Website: walmart
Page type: receipt
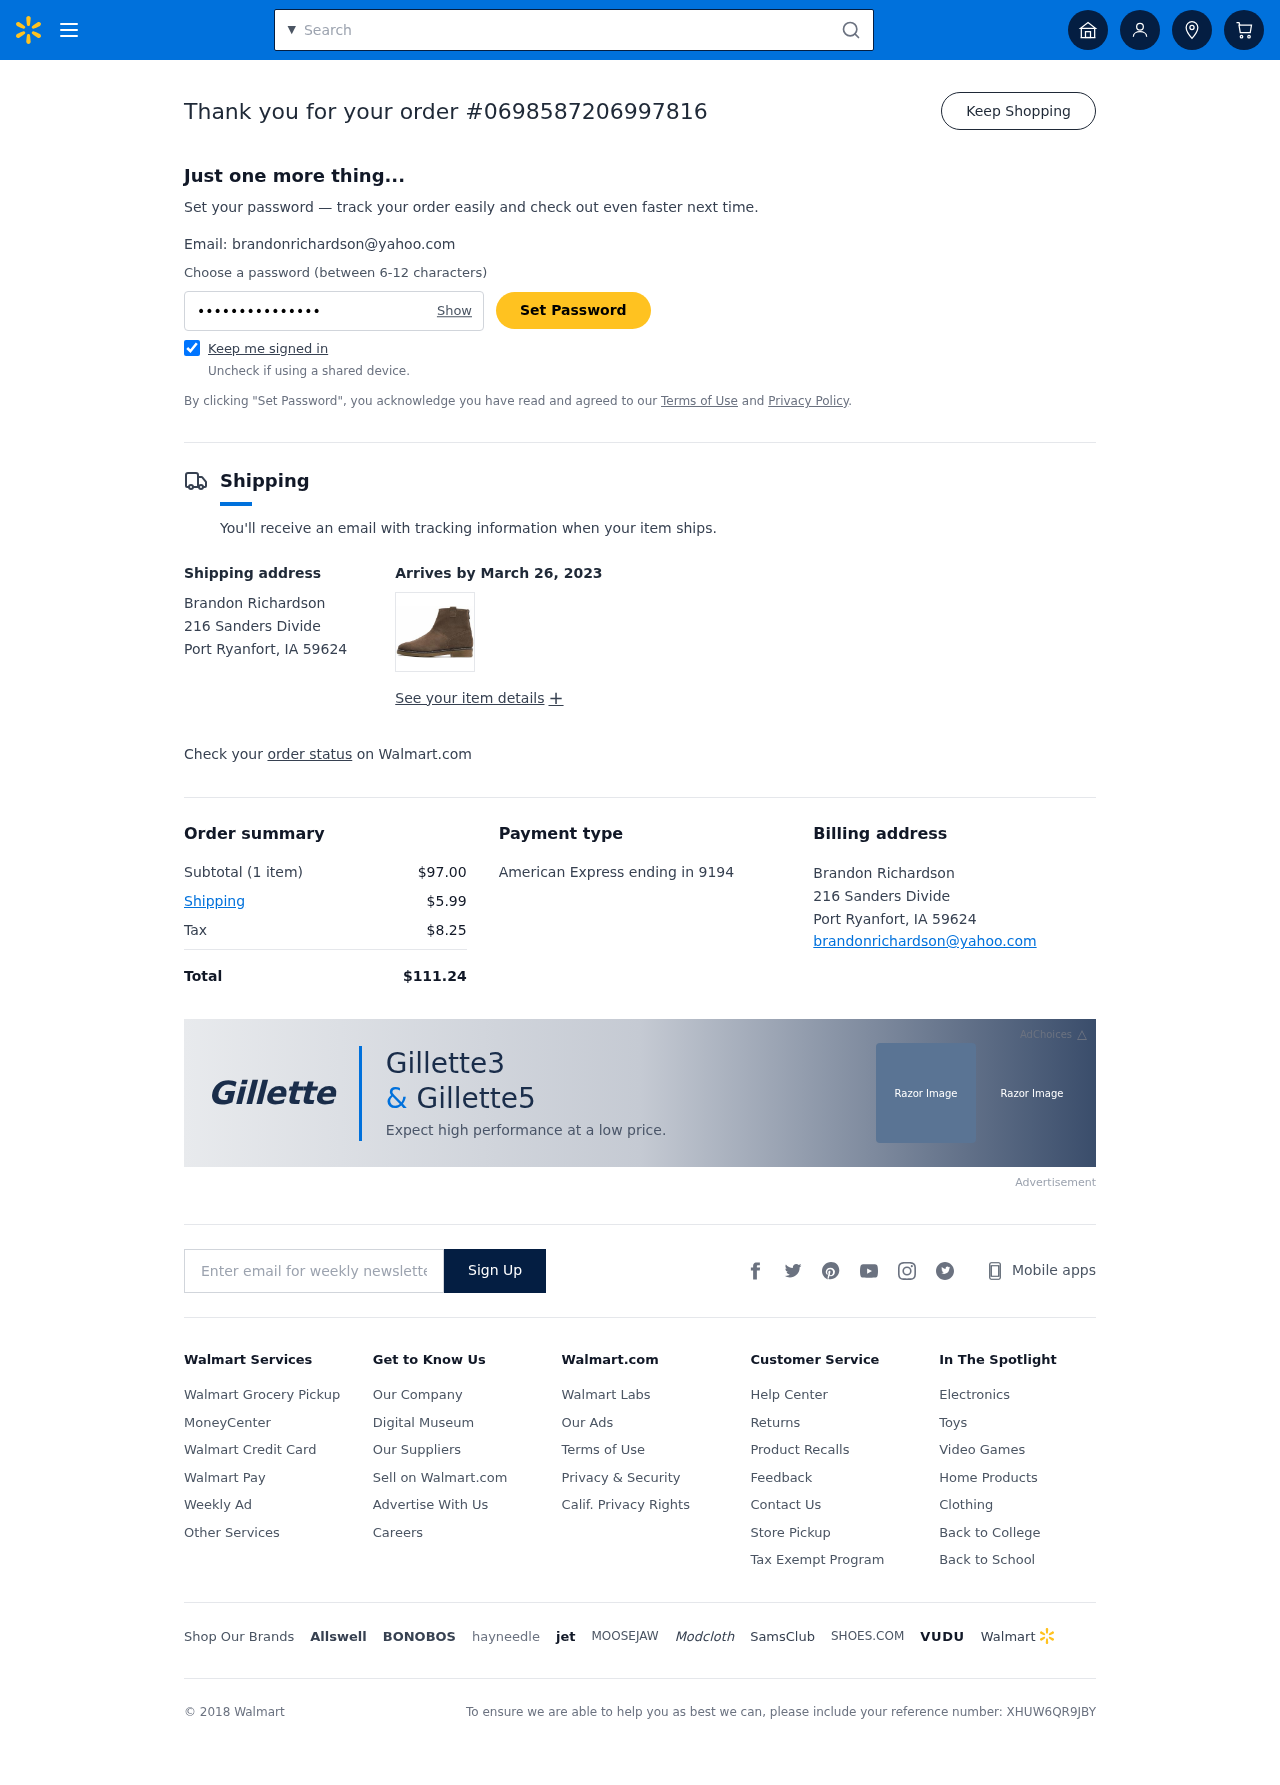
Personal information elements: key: PII_CARD_LAST4
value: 9194
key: PII_CARD_TYPE
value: American Express
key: PII_CITY_STATE_ZIP
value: Port Ryanfort, IA 59624
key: PII_EMAIL
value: brandonrichardson@yahoo.com
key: PII_FULLNAME
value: Brandon Richardson
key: PII_STREET
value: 216 Sanders Divide
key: PII_FULLNAME2
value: Brandon Richardson
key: PII_STREET2
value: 216 Sanders Divide
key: PII_CITY_STATE_ZIP2
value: Port Ryanfort, IA 59624
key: PII_EMAIL2
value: brandonrichardson@yahoo.com
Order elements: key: ORDER_ID
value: #0698587206997816
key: ORDER_DELIVERY_DATE
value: March 26, 2023
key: ORDER_NUM_ITEMS
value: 1 item
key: ORDER_SUBTOTAL
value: $97.00
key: ORDER_SHIPPING_COST
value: $5.99
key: ORDER_TAX
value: $8.25
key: ORDER_TOTAL
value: $111.24
Search elements: key: HEADER_SEARCH
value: Search